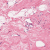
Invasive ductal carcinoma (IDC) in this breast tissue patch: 0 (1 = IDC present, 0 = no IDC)